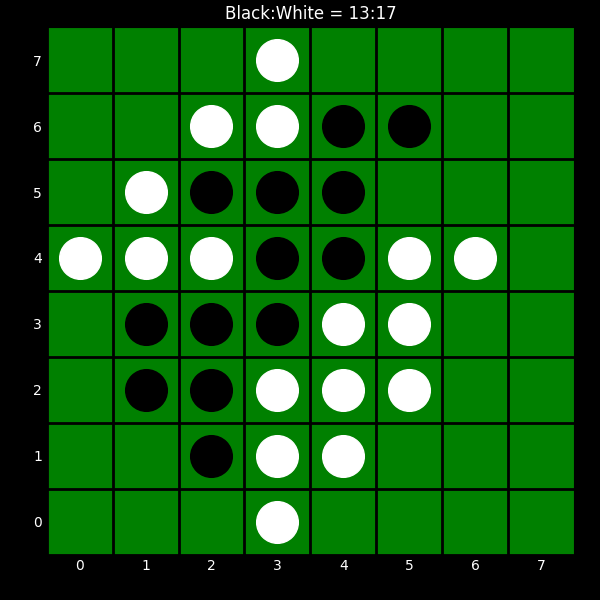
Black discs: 13
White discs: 17